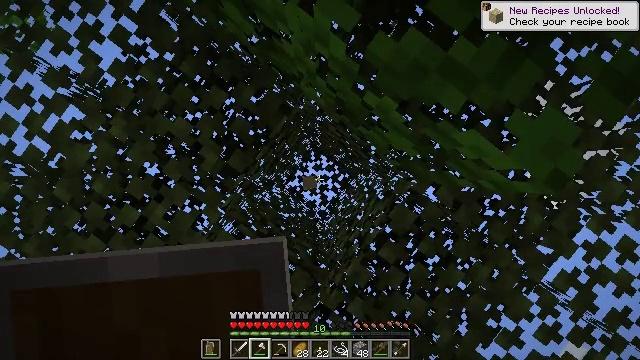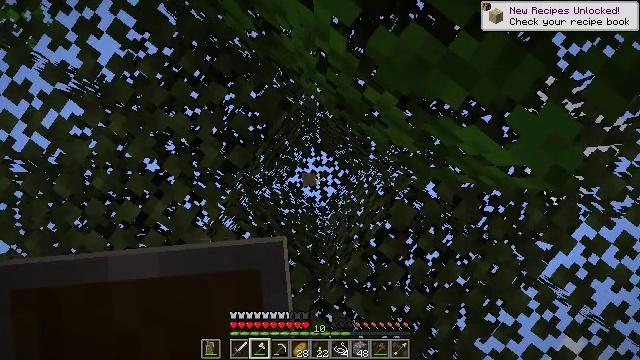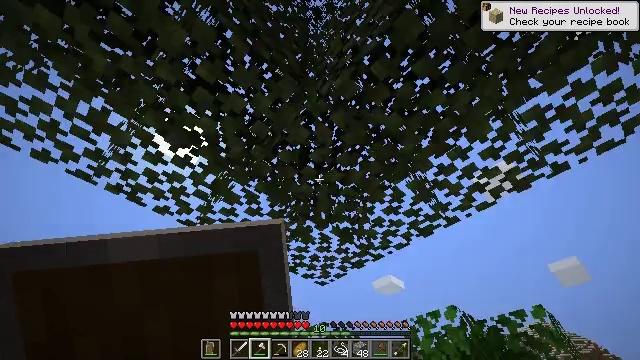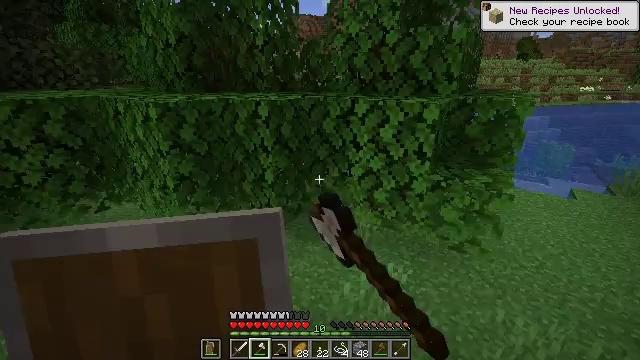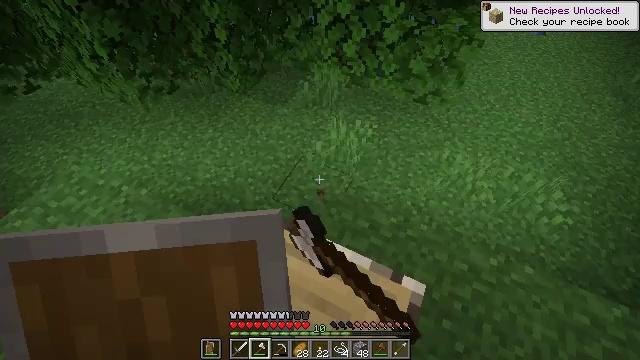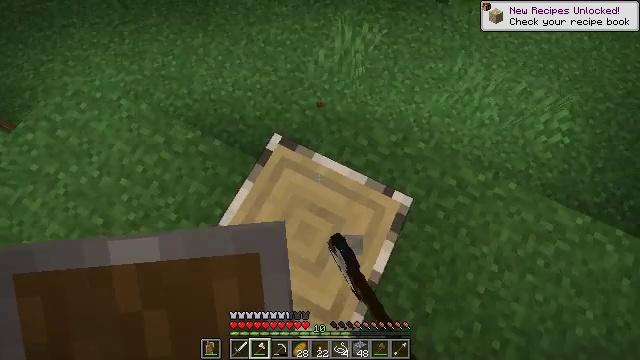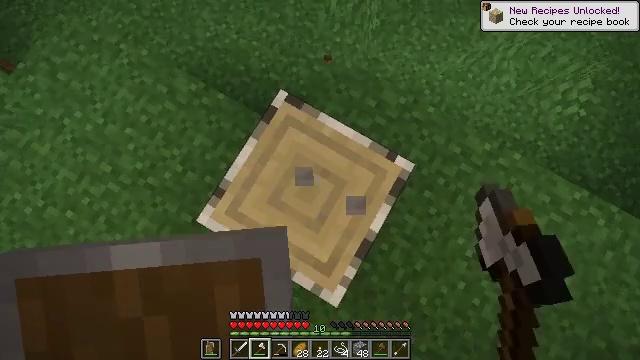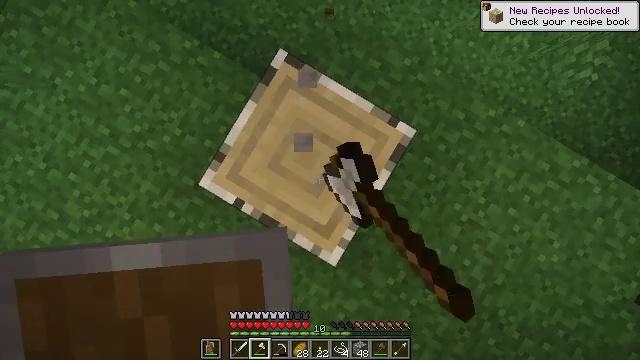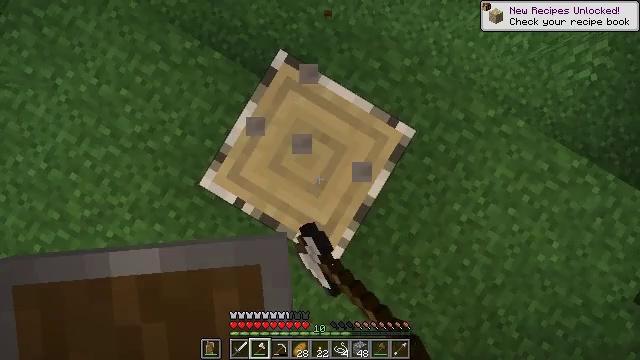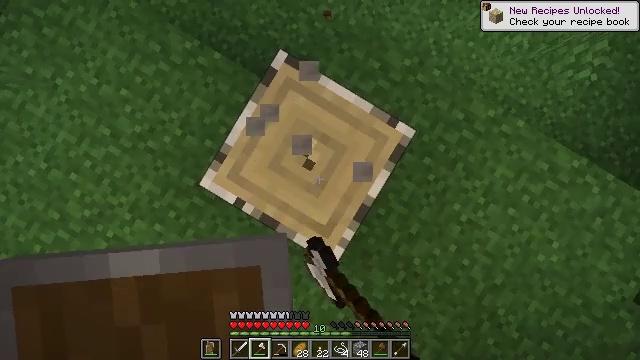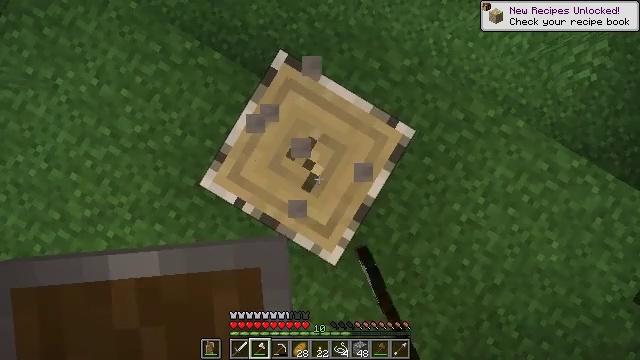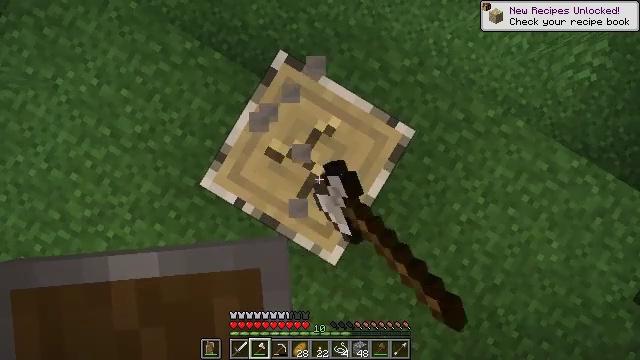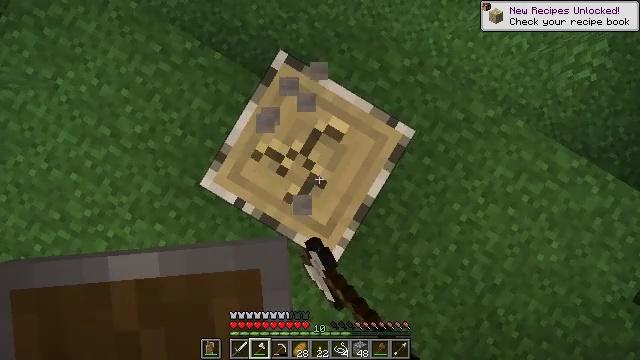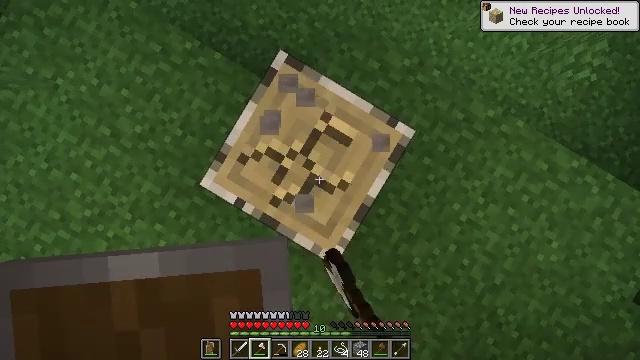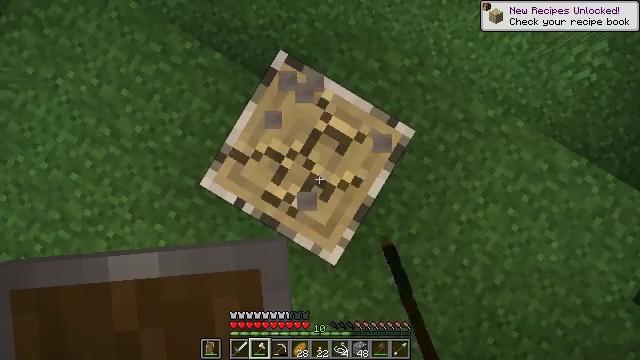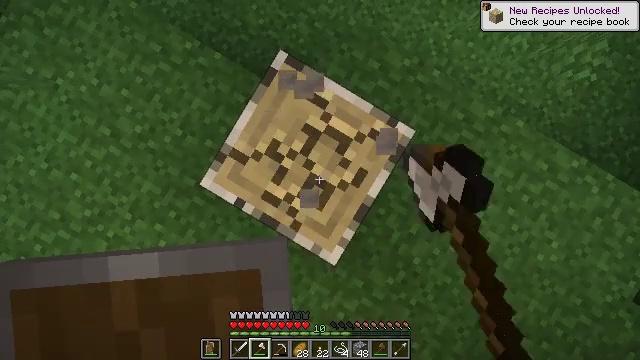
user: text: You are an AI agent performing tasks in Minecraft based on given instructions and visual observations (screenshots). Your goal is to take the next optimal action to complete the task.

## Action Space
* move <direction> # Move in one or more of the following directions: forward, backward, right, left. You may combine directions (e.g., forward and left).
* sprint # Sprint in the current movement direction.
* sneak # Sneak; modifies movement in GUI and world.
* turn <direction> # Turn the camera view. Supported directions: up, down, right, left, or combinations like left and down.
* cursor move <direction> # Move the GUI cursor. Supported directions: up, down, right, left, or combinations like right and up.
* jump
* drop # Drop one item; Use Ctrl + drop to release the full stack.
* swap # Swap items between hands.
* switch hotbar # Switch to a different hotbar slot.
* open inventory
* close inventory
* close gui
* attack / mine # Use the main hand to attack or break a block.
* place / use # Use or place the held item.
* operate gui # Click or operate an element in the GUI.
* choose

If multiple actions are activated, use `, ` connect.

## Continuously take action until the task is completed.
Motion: motion action
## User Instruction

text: Break the birch log in the forest.
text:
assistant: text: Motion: sneak, attack / mine
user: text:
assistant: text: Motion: turn right and down, attack / mine
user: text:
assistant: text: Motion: turn right and down, attack / mine
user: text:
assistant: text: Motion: turn right and down, attack / mine
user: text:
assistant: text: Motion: turn down, attack / mine
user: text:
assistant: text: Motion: turn left and down, attack / mine
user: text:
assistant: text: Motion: turn down, attack / mine
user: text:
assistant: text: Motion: turn down, attack / mine
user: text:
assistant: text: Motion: attack / mine
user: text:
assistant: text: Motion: attack / mine
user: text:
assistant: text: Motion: attack / mine
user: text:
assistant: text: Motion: attack / mine
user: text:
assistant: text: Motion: attack / mine
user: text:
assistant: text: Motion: attack / mine
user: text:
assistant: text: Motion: attack / mine
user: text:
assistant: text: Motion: attack / mine
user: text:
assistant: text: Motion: attack / mine
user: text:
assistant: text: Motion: turn right and up, attack / mine
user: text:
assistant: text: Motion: turn right, attack / mine
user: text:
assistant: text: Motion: attack / mine
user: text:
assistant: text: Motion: turn right and up, attack / mine
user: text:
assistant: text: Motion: turn right and up, attack / mine
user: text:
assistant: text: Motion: attack / mine